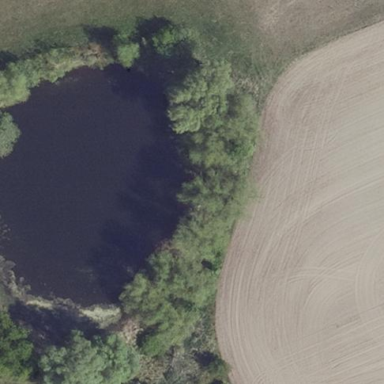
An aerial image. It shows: Pond with natural water.